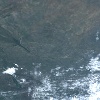
Label: land